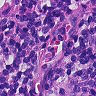
Metastatic tissue present: no